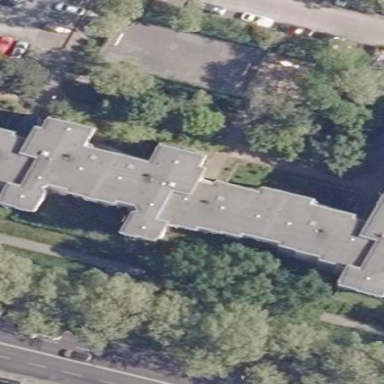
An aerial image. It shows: Apartment building with flat roof.